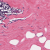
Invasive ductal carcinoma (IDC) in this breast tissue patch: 0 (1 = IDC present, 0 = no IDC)